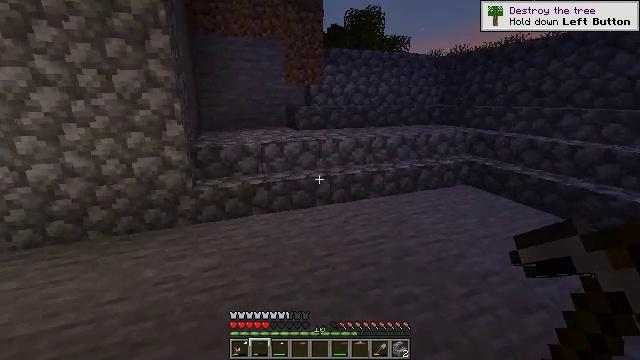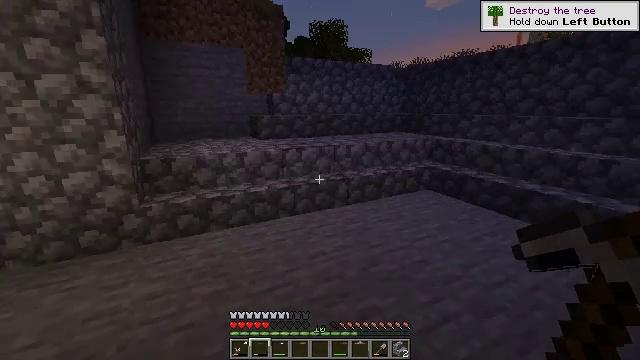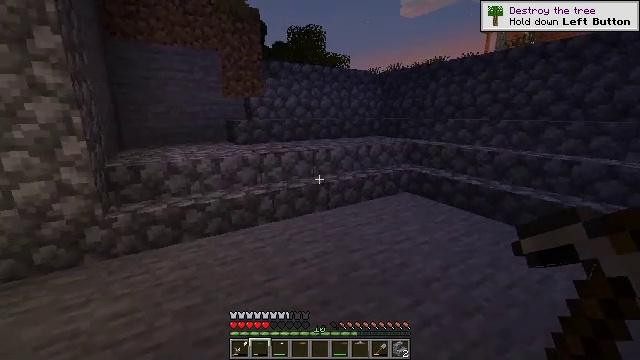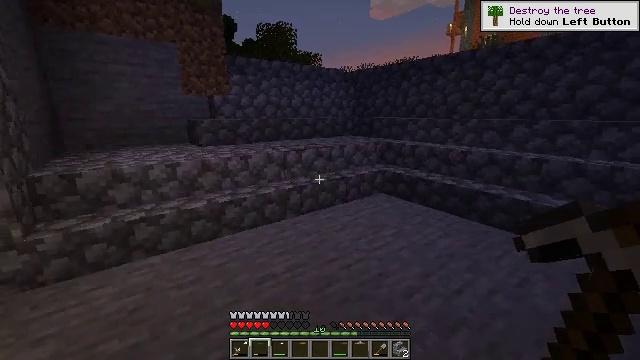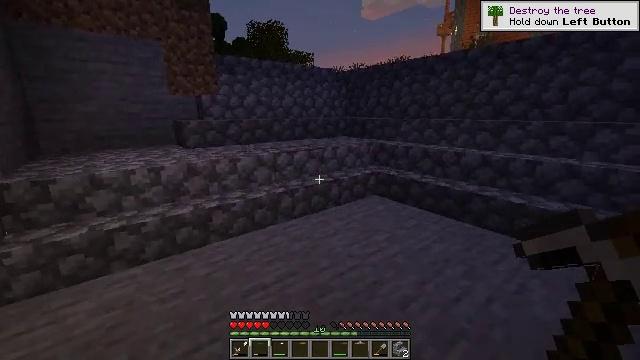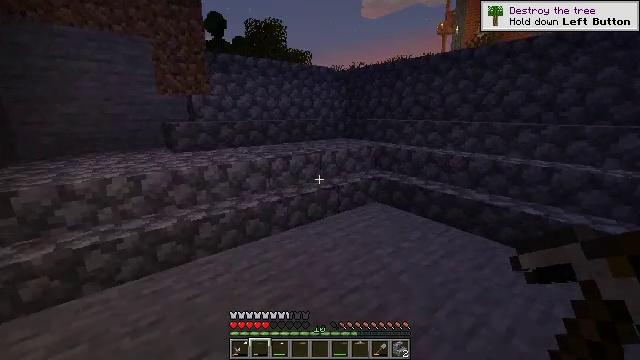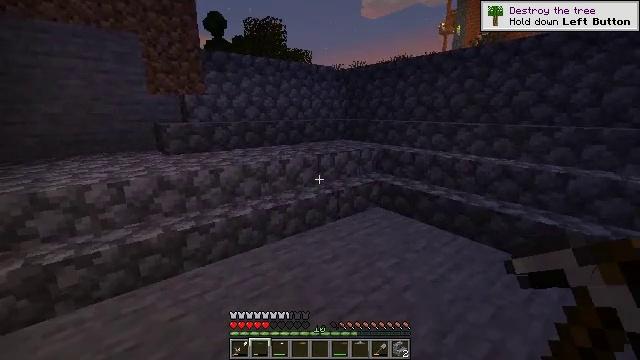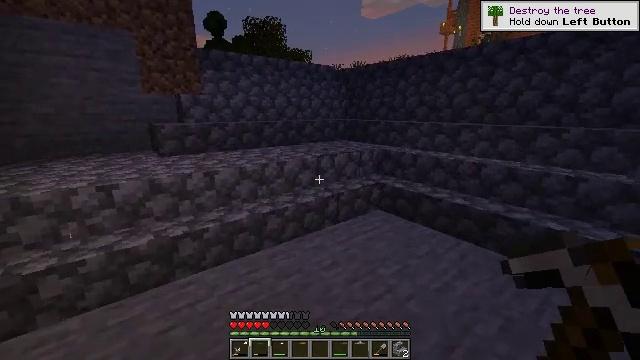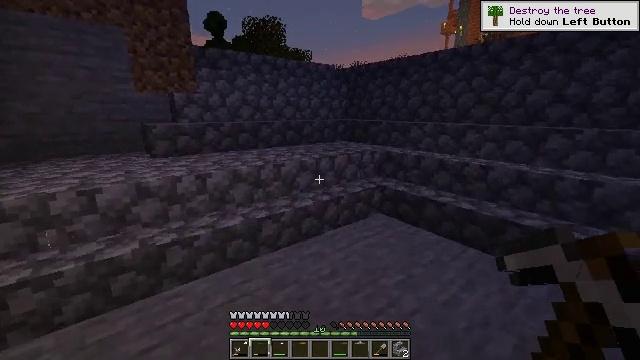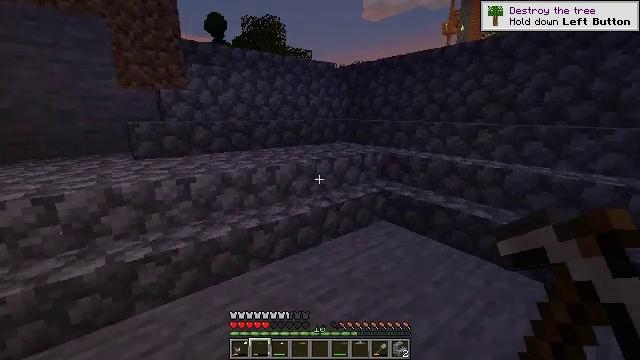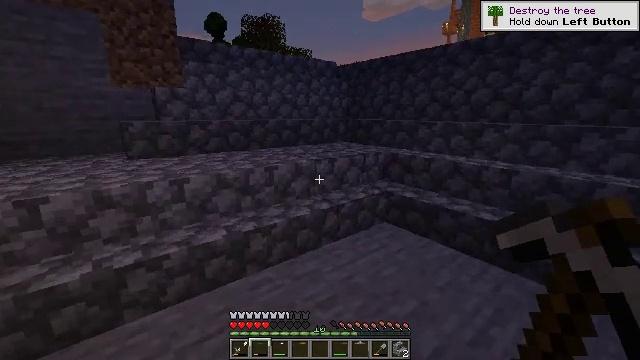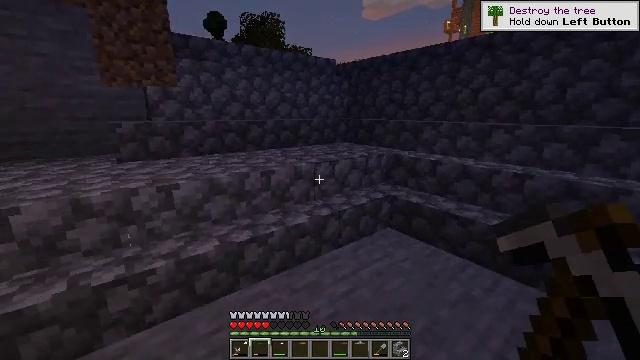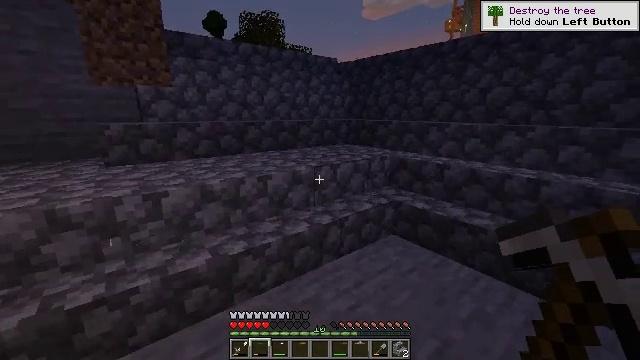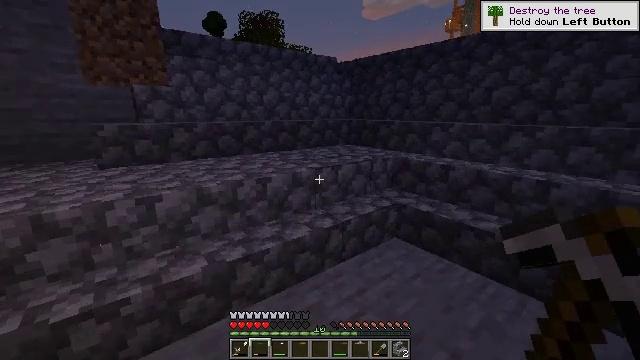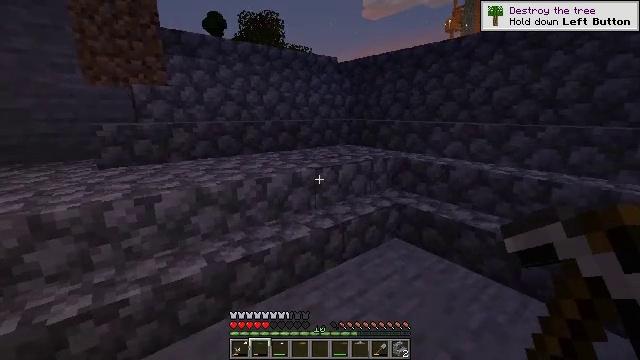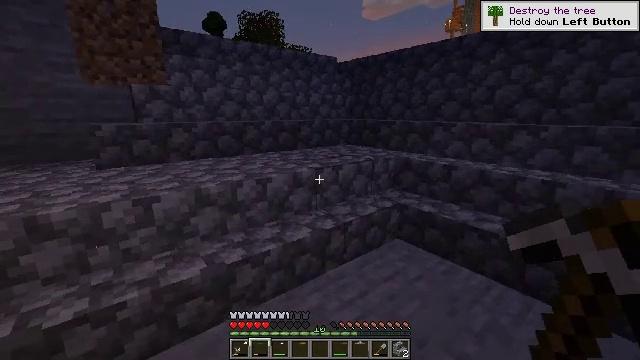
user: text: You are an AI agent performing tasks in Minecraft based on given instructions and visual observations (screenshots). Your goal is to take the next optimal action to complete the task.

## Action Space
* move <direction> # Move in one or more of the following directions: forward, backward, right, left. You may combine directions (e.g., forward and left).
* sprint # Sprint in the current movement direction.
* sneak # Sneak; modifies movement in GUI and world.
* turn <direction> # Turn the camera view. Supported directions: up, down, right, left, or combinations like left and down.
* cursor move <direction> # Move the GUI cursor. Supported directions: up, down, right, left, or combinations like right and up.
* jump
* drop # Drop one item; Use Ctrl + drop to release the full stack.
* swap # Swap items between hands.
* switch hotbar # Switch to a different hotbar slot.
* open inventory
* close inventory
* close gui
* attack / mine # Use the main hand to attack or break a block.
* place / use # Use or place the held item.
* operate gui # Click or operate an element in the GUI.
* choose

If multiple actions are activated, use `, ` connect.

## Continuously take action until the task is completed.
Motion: motion action
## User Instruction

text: Mine the grass in the plains.
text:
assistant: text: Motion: move forward, turn right and up
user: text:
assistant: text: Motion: move forward, turn right
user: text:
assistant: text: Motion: move forward, turn right
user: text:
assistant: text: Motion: move forward, turn right
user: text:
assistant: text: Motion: move forward
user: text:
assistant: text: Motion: move forward
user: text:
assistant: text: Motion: move forward
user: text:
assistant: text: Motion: move forward
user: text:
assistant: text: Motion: move forward
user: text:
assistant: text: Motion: move forward
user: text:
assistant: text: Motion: move forward
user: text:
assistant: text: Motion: no_op
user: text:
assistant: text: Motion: no_op
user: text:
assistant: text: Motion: no_op
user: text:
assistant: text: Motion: no_op
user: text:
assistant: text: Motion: no_op
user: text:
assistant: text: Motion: turn left and up
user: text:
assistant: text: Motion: turn left and down
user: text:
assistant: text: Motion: turn left and down
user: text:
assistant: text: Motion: no_op
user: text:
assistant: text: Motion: move forward
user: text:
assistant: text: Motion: move forward
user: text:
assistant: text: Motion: move forward
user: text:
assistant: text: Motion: move forward
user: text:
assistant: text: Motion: move forward
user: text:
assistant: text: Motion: move forward
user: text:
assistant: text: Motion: move forward
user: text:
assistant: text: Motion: move forward
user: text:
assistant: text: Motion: no_op
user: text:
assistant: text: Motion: no_op